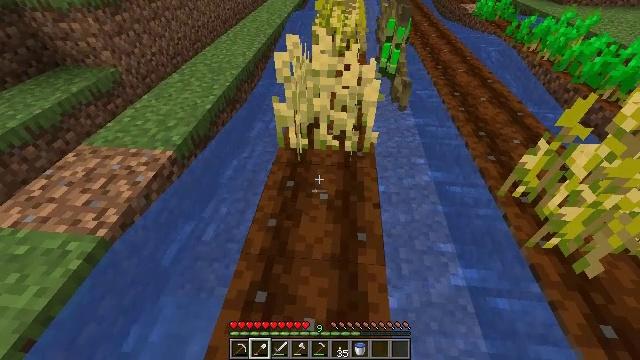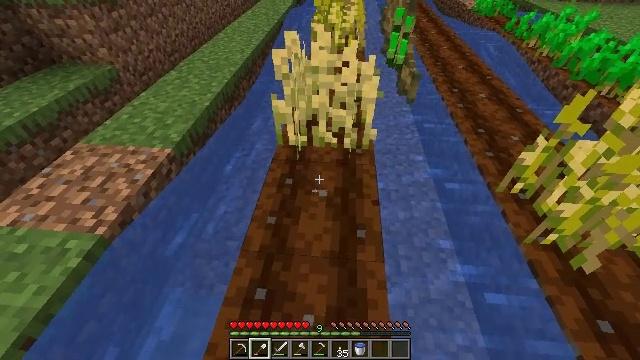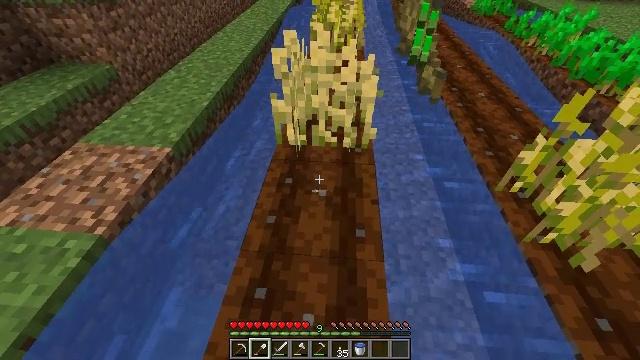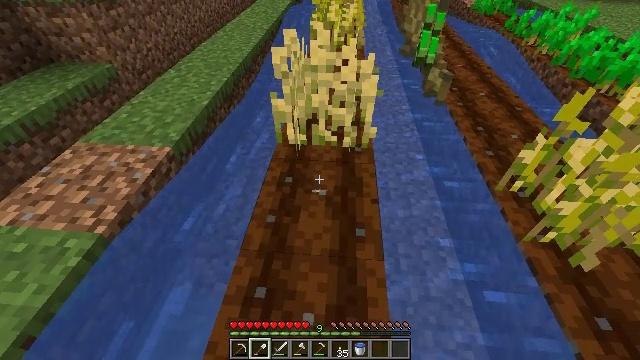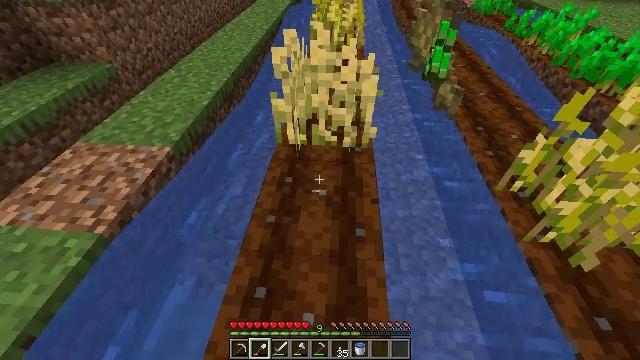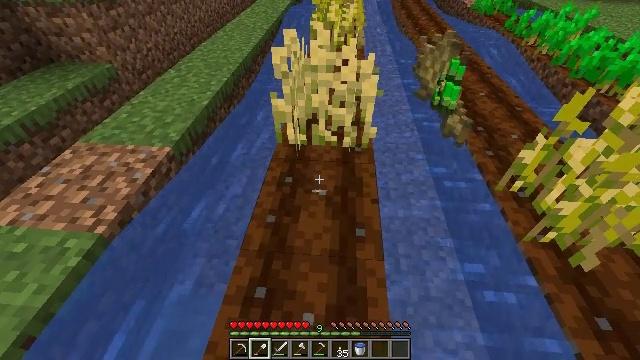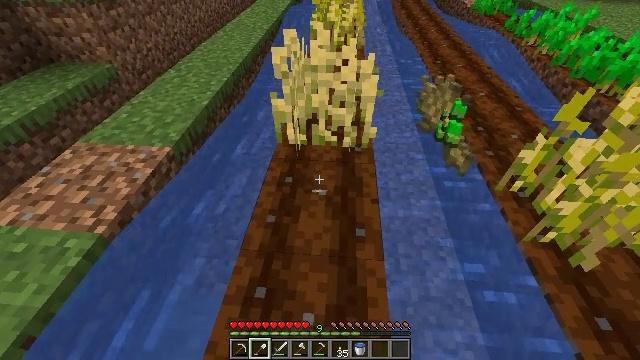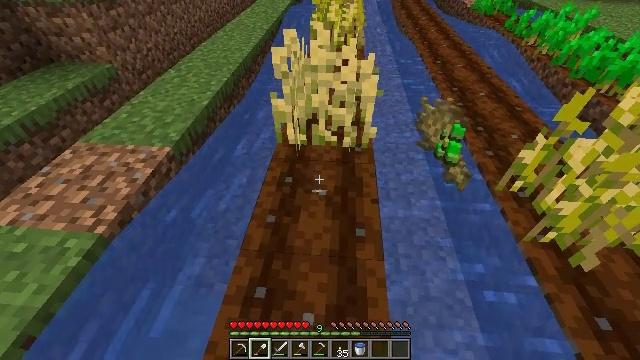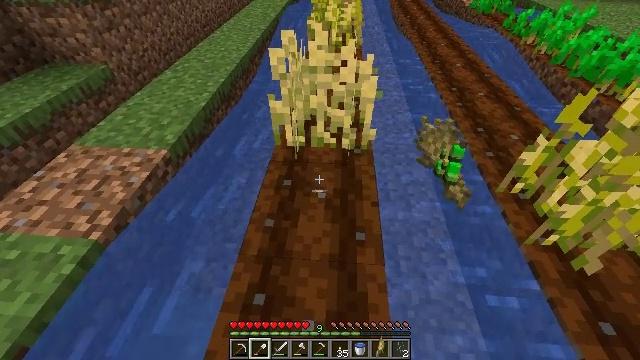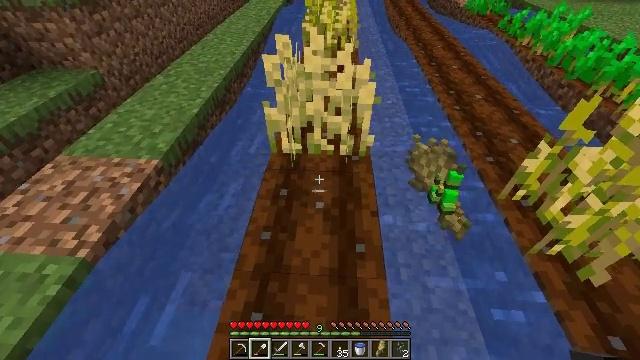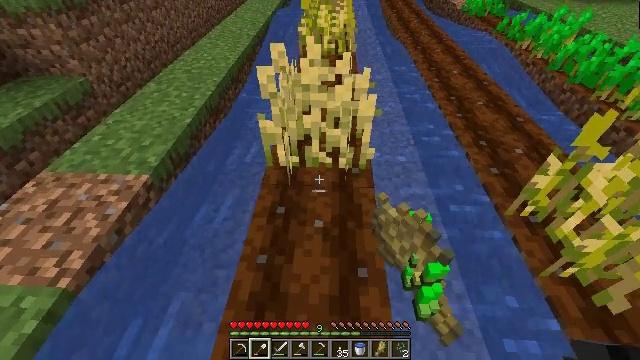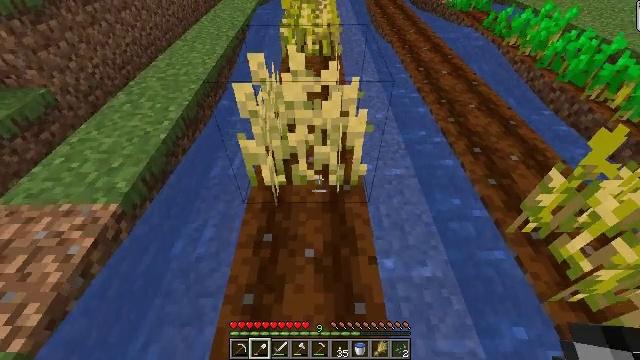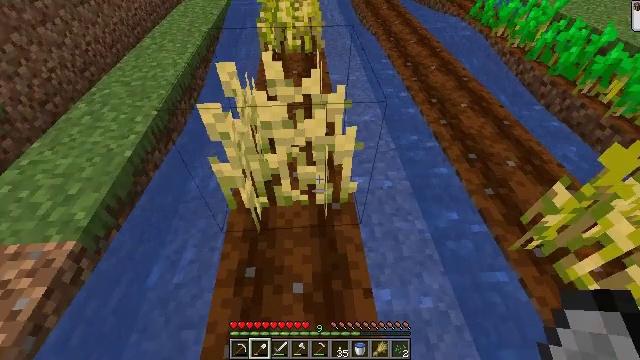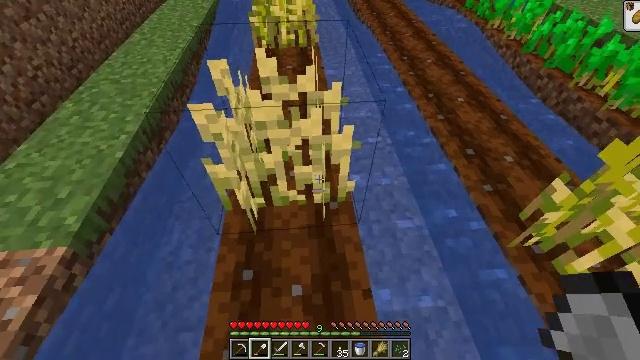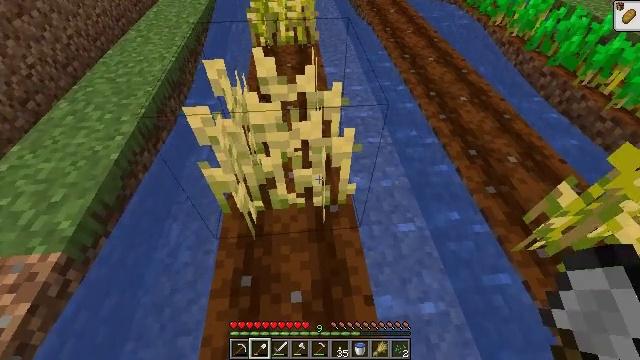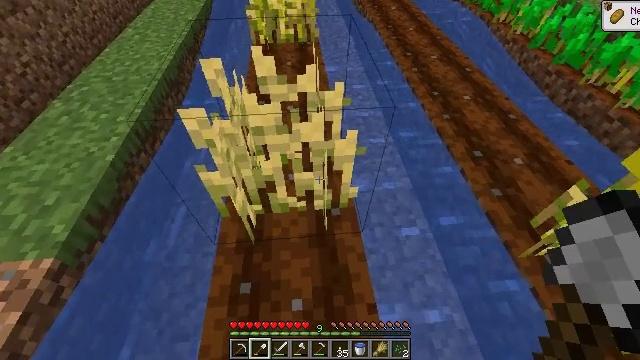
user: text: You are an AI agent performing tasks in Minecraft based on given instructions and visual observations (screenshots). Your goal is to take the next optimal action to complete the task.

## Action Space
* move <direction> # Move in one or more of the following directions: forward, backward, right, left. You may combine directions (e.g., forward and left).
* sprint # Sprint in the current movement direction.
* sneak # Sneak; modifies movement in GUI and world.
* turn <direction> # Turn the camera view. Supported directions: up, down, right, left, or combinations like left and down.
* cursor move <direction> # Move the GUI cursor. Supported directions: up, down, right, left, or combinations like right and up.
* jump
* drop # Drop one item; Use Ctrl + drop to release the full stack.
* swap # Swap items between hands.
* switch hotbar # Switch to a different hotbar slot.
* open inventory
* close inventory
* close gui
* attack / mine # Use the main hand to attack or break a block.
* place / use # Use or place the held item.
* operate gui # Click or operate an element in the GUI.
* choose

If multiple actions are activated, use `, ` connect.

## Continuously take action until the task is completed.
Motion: motion action
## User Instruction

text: Destroy the wheat to collect it.
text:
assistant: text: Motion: no_op
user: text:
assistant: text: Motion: no_op
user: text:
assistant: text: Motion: no_op
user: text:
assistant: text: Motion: no_op
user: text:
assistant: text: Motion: no_op
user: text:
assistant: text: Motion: no_op
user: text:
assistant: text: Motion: no_op
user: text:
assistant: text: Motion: move forward
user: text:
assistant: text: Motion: move forward, turn right
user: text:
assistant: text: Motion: move forward
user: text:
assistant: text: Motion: move forward, turn right
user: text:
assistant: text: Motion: move forward, turn right and down
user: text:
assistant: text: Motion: turn right and down
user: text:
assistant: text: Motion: no_op
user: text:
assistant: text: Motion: no_op
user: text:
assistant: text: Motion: no_op
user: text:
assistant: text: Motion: no_op
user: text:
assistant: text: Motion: no_op
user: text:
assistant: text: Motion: turn left
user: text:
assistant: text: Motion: turn left
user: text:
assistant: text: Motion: turn left
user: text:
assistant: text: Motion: turn left and up
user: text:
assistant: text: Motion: turn left and up
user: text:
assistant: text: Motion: turn up
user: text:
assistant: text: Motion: turn up
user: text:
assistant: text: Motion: attack / mine
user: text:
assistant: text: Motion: attack / mine
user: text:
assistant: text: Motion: turn up, attack / mine
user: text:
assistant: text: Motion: turn up
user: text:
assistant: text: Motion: turn up